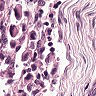
Metastatic tissue present: yes